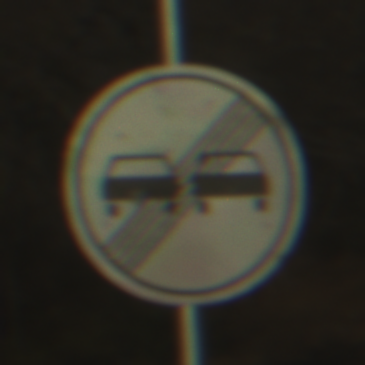
Verkehrszeichen: EndeUeberholverbot
Umgebung: Outdoor, Nature
Tageszeit: SunriseSunset
Wetter: Clear
Licht: Natural
Jahreszeit: NotSpecified
Kontrast: HighContrast